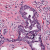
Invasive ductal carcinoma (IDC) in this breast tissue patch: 0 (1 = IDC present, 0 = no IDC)